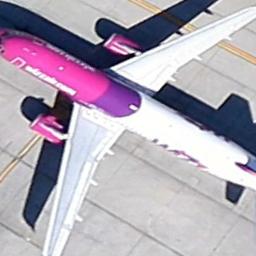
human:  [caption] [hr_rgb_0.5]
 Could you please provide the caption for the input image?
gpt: A plane with the purple mark parked on the open area with some yellow marks .

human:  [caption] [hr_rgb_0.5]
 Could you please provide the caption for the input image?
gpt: Here is a plane with a pink head .

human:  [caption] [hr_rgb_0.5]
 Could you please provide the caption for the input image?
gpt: A white airplane with the pink and purple pattern .

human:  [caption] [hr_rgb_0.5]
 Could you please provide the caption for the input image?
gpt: There is a pink airplane parked on the runway .

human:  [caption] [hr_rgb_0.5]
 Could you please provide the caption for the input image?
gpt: A pink and white airplane is in the parking lot .